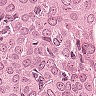
Metastatic tissue present: yes